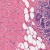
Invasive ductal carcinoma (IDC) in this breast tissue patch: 0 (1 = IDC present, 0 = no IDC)